Field crop: maize
Growth stage: 2
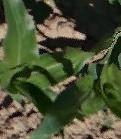
Species: maize